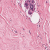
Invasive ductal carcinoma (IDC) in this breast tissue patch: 0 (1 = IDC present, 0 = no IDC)